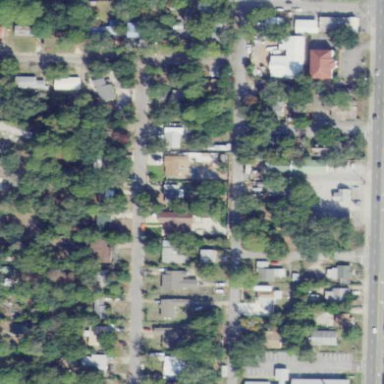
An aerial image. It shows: This residential area consists of single-family homes.